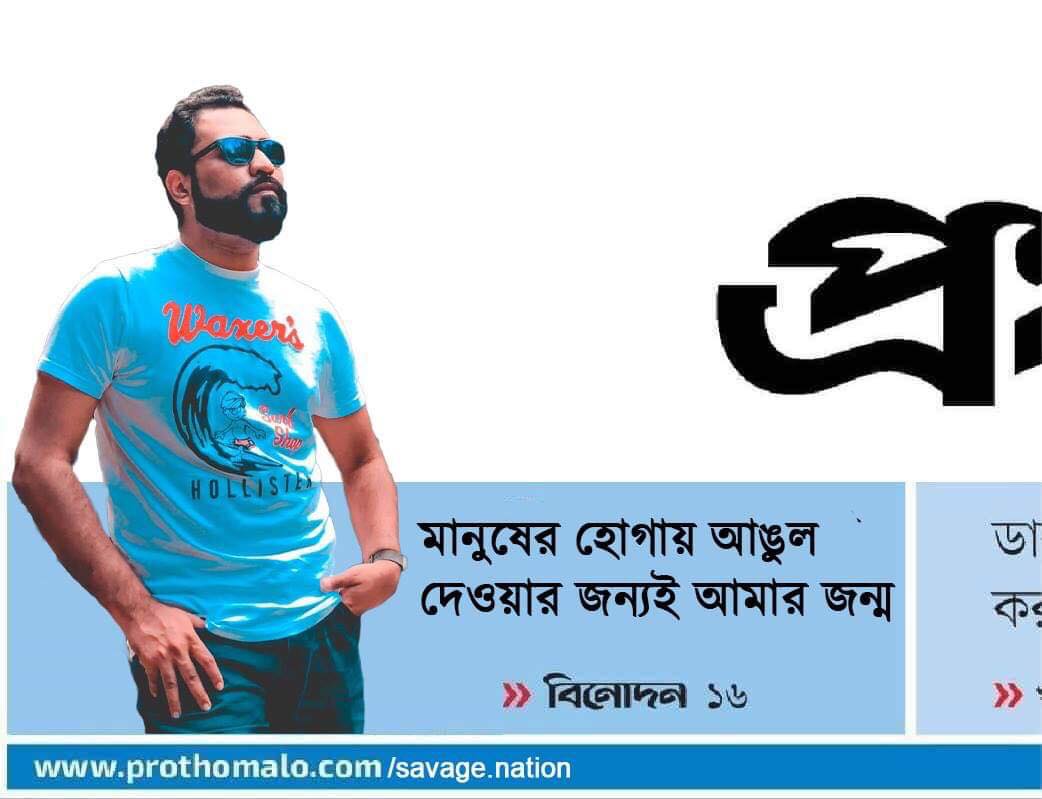
Caption: মানুষের হোগায় আঙুল দেওয়ার জন্যই আমার জন্ম
Label: hate